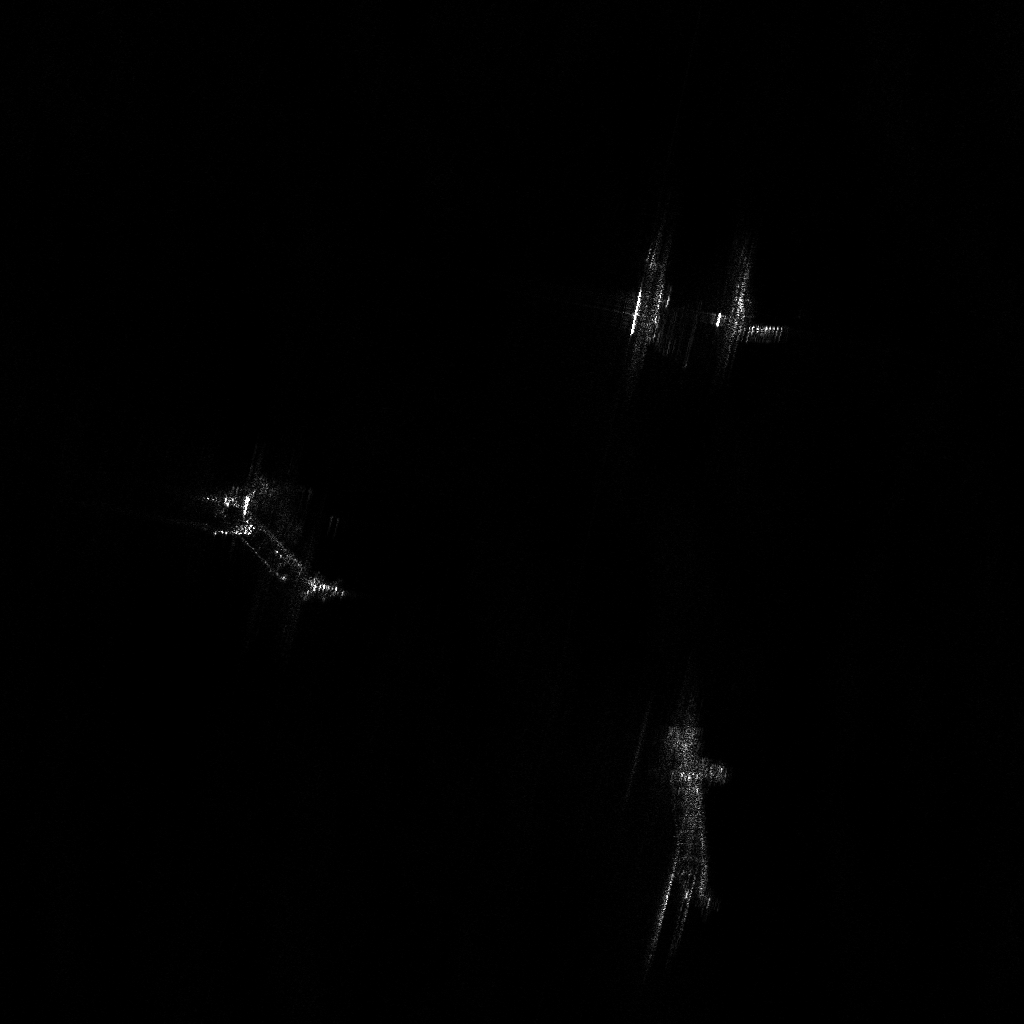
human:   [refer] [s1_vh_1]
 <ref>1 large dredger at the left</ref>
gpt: <box>[[19, 51, 33, 55, 50]]</box>